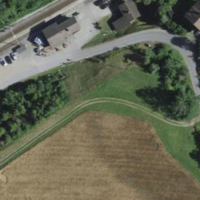
EUNIS habitat code: 24
Species observed at this site:
Lathyrus vernus
Anguis fragilis
Geum rivale
Carduus personata
Alsophila aescularia
Chrysosplenium alternifolium
Humulus lupulus
Filipendula ulmaria